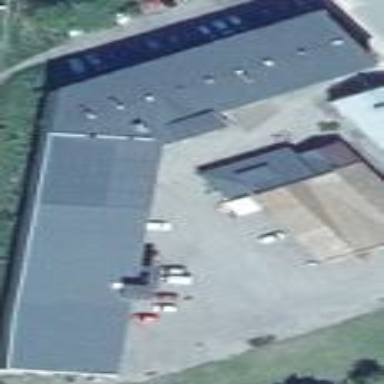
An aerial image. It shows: Office building with skillion roof shape.